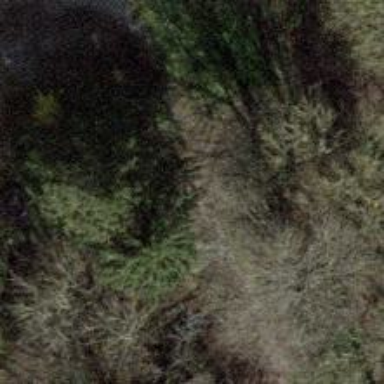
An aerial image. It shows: Evergreen tree with needle-leaved leaves.